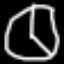
Label: clock